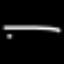
Label: line